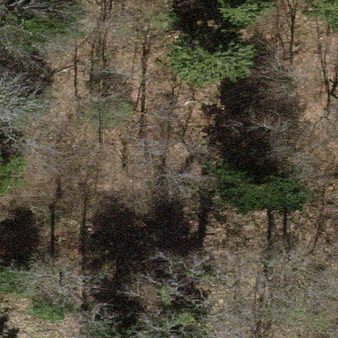
Label: other